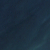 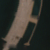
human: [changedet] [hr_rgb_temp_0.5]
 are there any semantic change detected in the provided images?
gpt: One elongated quay constructed on a bed of dredged sand and rock appears in the sea.